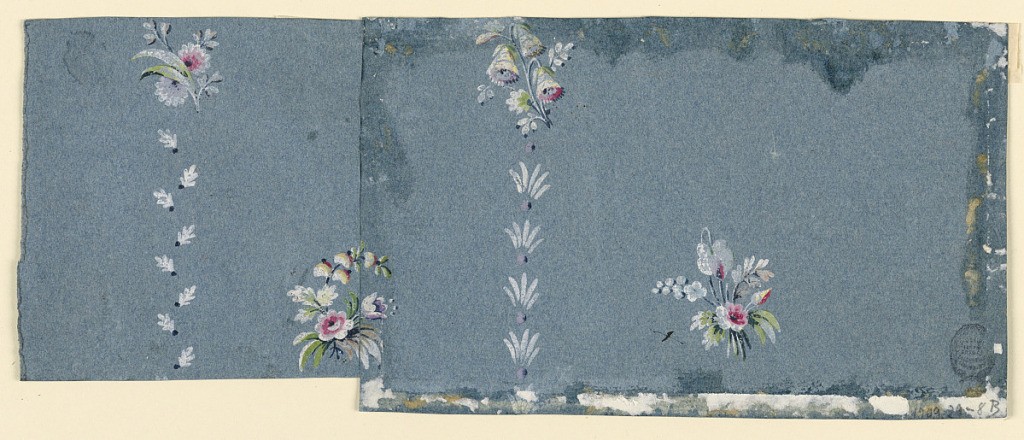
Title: Design for a Woven Fabric
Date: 1775-1800
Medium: Brush and gouache on blue paper
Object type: Drawing
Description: Small flower bunches alternate with strips composed of leaves and other flower bunches running vertically. Verso: stripes of floral meanders, leaves, or simply solid colors. Alternate horizontal rows decorate the ground stripes.